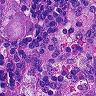
Metastatic tissue present: yes